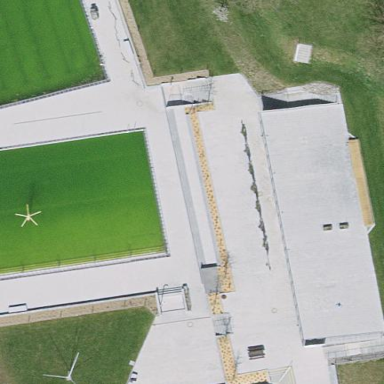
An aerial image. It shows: Swimming pool area designated for leisure and sports activities.